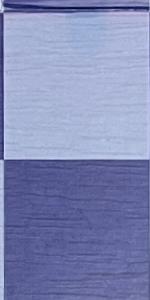
Label: Empty